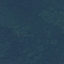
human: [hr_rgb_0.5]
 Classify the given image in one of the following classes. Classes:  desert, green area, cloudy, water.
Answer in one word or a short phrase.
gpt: green area